Question: I'm trying to launch a Kendo grid in a Kendo popup Window but instead of the grid showing, I'm getting the json data.

This is the code from my controller:
'''
[HttpGet]
public ActionResult Read([DataSourceRequest]DataSourceRequest request, int id)
{
var model = Service.FindOne("Cashflows", x => x.Id == id);
var cashflows = new List<flows>();
foreach (var cf in model.CashFlows)
{
var flow = new flows
{
Id = cf.Id,
AssetId = cf.Id,
MortgageValue = cf.MortgageValue,
Year = cf.Year
};
cashflows.Add(flow);
}
var result = cashflows.ToDataSourceResult(request);
return Json(result, JsonRequestBehavior.AllowGet);
}
'''
This is what I have in my Kendo View.
'''
@(Html.Kendo().Grid<ViewModels.Finance.flows>()
.Name("Grid")
.Columns(columns =>
{
columns.Bound(p => p.Id);
columns.Bound(p => p.AssetId);
columns.Bound(p => p.Year);
columns.Bound(p => p.MortgageValue);
})
.DataSource(dataSource => dataSource
.Ajax()
.Read(read => read.Action("Read", "Finance"))
.ServerOperation(false)
.PageSize(5)
)
.Pageable()
)
'''
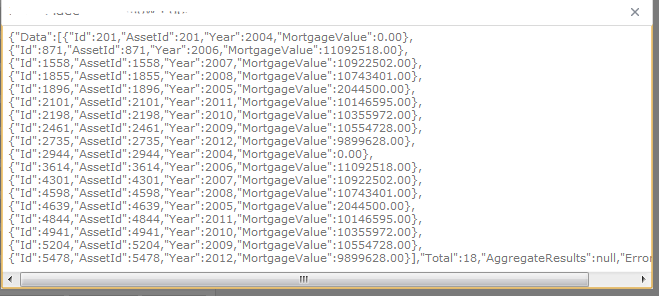
Answer: You need to update the return command to:
'''
return Json(result.ToDataSourceResult(request), JsonRequestBehavior.AllowGet);
'''